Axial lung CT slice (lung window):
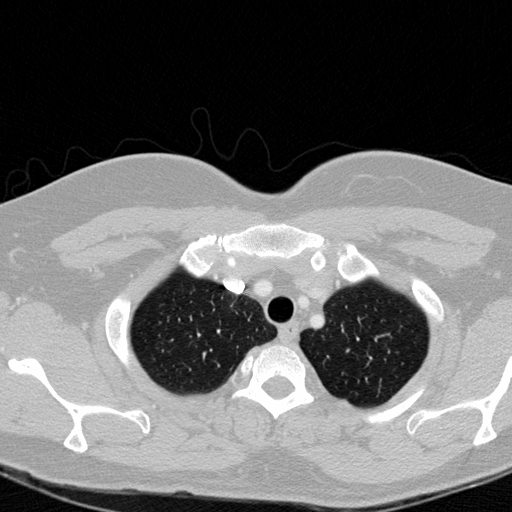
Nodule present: no